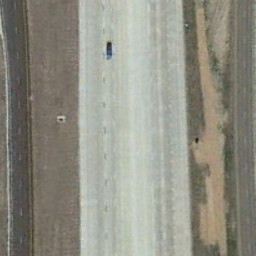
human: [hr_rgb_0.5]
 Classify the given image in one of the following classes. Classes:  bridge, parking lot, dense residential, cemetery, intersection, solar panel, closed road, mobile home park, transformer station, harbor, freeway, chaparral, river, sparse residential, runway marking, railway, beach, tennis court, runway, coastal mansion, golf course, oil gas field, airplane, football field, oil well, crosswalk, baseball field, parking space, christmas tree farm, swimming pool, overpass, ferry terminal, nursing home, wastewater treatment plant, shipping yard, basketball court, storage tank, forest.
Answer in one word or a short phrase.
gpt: freeway